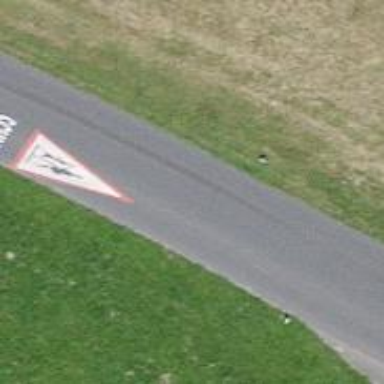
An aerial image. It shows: Tertiary road with asphalt surface.